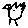
Label: bird